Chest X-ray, PA view. Patient: 54 years old, sex M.
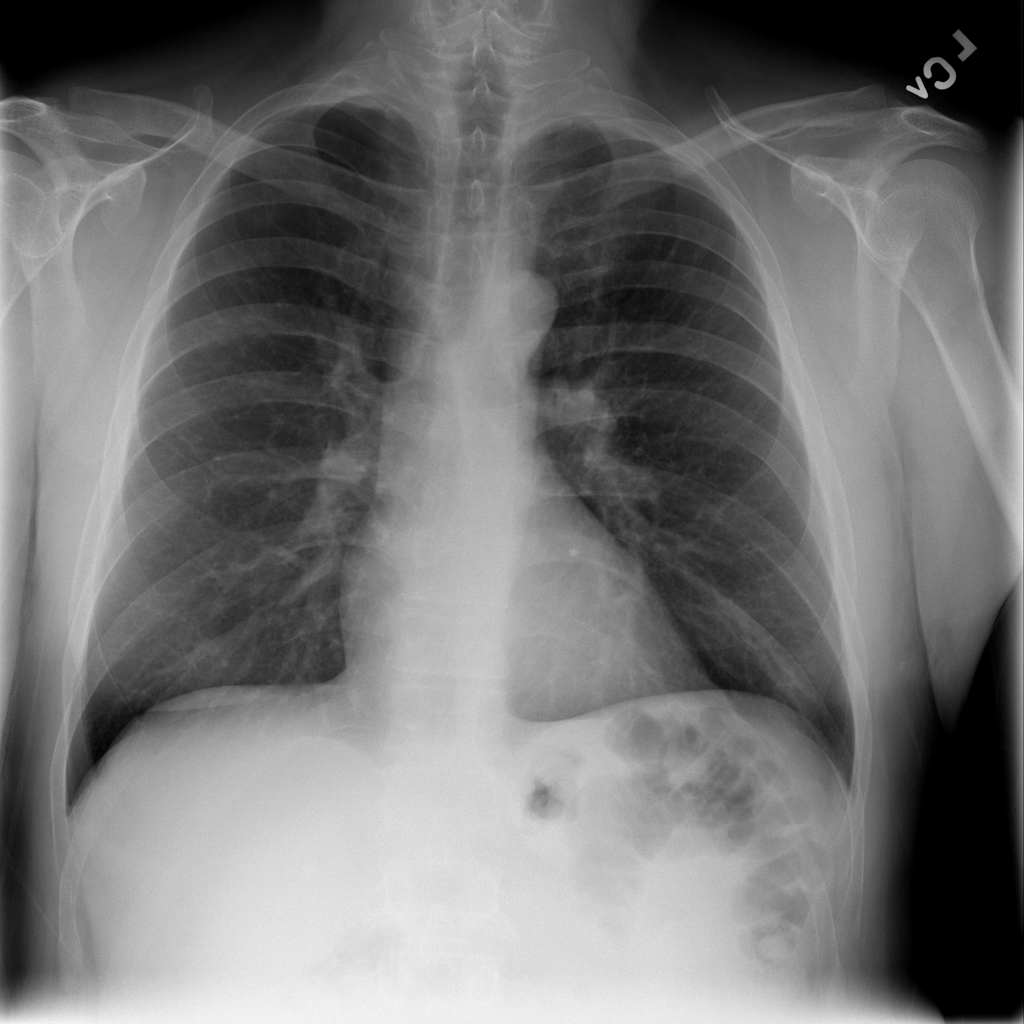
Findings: No Finding